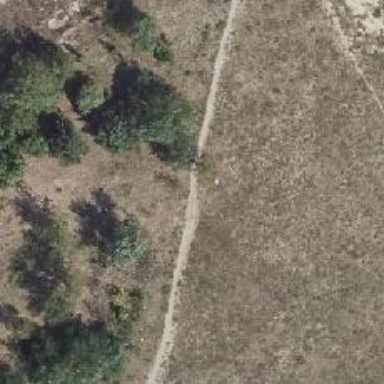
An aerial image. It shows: Dirt path.